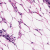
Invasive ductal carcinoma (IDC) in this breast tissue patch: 1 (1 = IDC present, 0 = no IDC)